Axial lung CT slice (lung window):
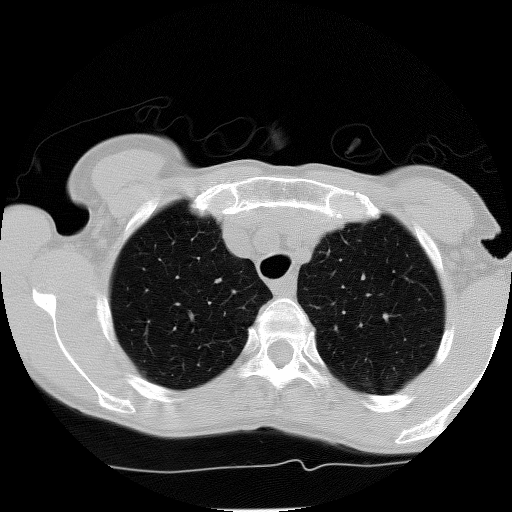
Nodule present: no